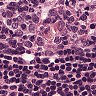
Metastatic tissue present: no